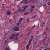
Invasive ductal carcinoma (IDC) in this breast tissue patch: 1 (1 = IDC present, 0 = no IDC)